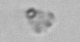
Label: detritus